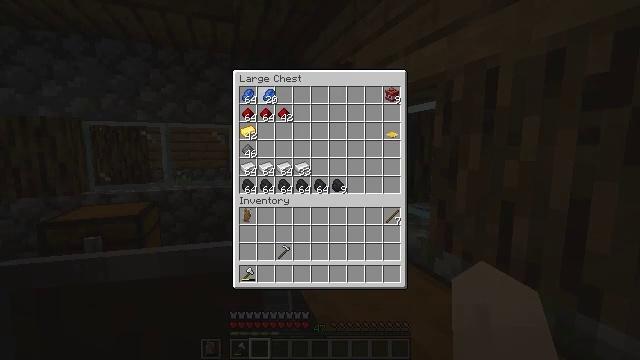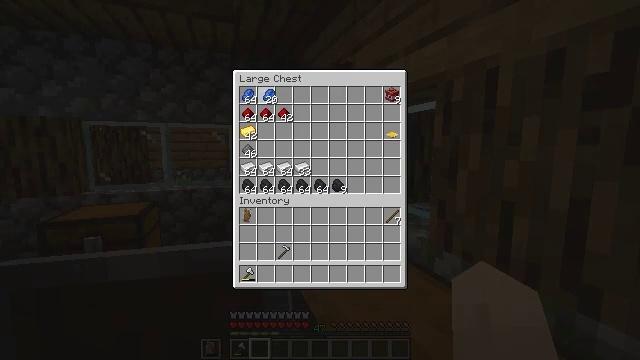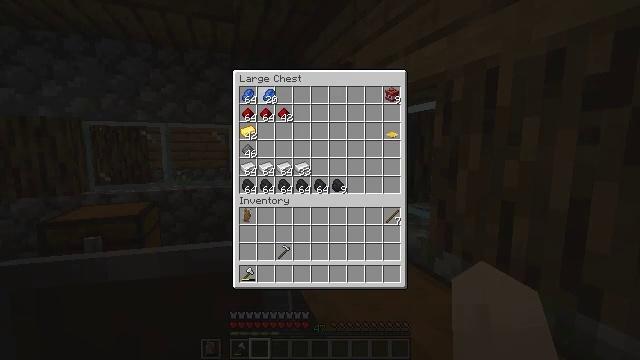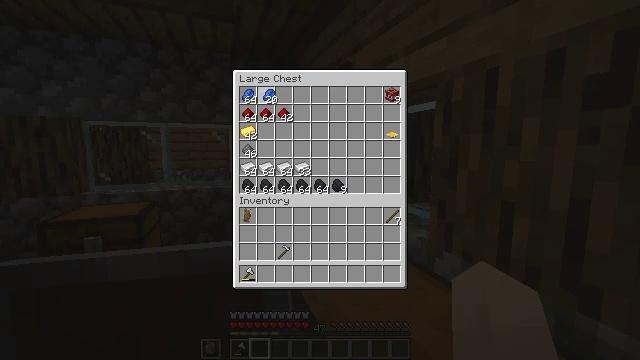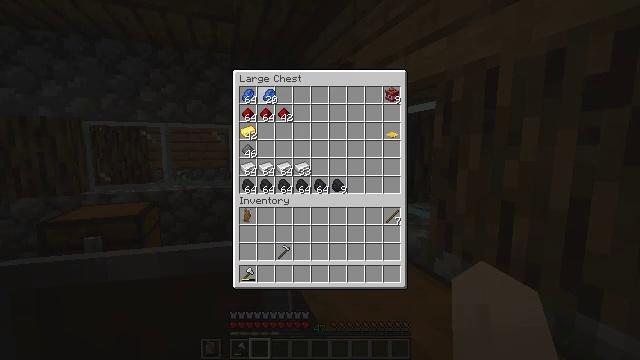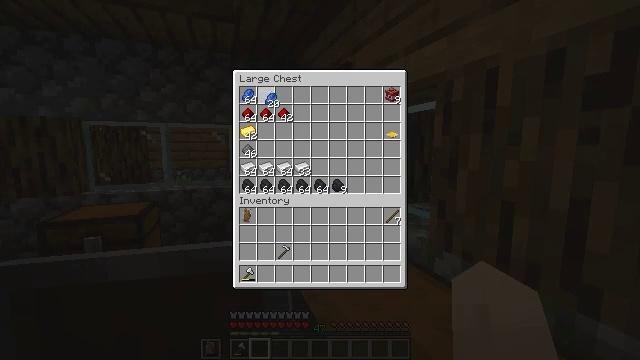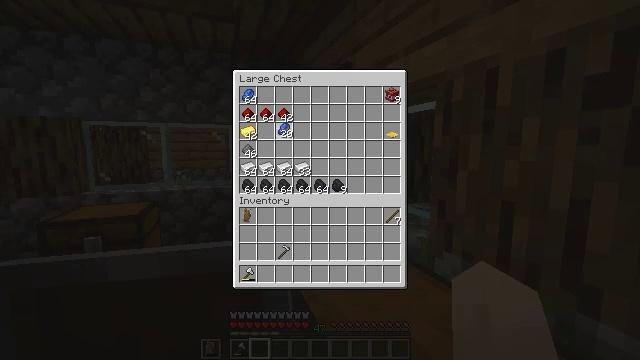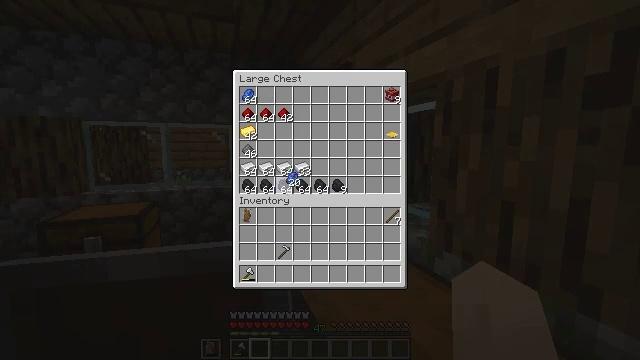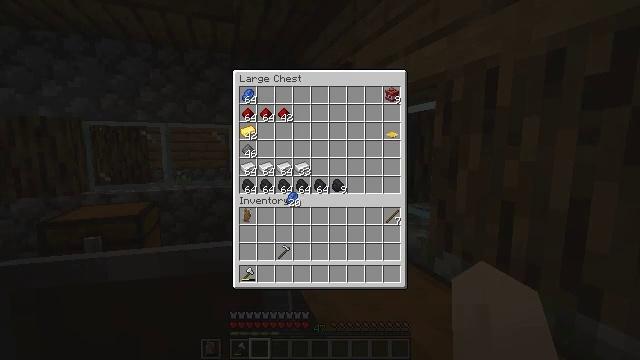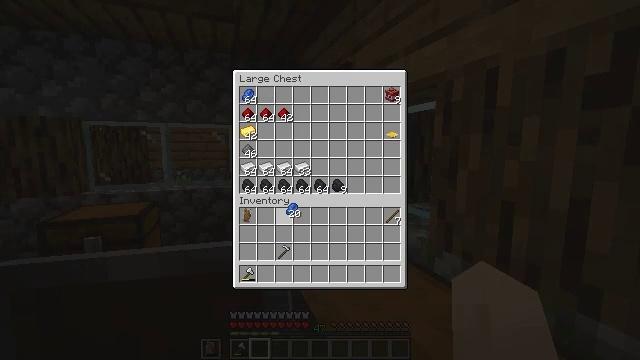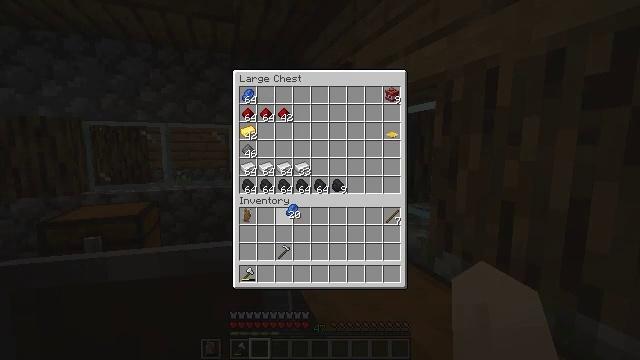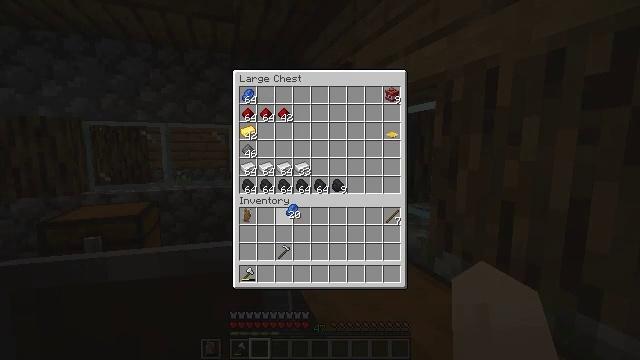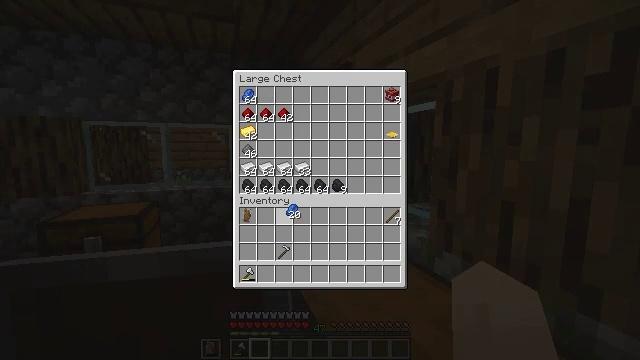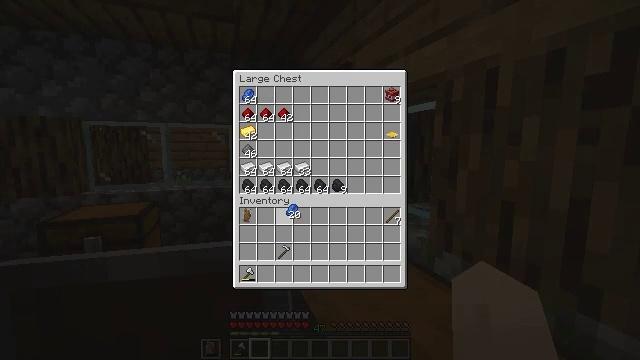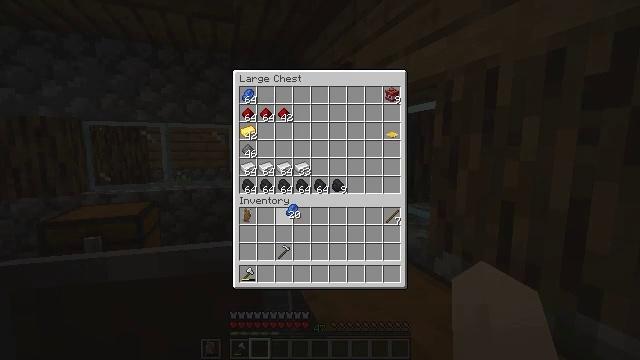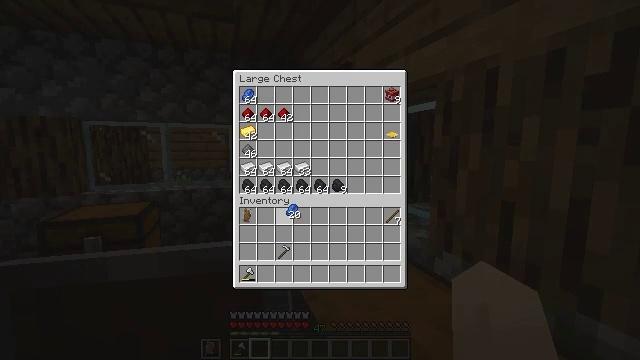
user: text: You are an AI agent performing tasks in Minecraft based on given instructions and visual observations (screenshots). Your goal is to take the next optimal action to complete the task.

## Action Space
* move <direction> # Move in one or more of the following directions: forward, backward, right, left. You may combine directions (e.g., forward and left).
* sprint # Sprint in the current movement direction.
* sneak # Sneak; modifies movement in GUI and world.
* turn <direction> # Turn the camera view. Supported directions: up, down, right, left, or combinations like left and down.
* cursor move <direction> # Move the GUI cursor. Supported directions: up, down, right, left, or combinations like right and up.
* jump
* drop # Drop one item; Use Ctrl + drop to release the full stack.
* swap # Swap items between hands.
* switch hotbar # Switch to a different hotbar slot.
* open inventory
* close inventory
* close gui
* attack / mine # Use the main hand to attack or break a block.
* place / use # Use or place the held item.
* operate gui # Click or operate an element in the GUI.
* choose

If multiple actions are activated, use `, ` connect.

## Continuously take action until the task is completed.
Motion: motion action
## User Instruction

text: Attack the pumpkin to gather it.
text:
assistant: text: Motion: no_op
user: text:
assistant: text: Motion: no_op
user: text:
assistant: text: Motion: no_op
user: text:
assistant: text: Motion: no_op
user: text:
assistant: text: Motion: no_op
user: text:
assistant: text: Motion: cursor move right and down
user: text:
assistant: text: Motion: cursor move right and down
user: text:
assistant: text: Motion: cursor move down
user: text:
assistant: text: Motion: cursor move down
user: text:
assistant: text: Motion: no_op
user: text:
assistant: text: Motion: no_op
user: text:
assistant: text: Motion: no_op
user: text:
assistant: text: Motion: no_op
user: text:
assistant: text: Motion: no_op
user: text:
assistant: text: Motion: operate gui
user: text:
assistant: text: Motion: operate gui
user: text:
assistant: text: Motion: operate gui
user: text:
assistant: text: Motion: no_op
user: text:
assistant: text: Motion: no_op
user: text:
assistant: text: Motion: cursor move right and up
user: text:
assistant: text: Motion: cursor move up
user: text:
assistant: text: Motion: cursor move left and up
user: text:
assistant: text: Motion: cursor move left and up
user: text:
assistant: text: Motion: no_op
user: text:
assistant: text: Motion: no_op
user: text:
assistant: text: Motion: no_op
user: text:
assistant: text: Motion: no_op
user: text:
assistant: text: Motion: operate gui
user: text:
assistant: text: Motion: operate gui
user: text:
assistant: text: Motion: operate gui